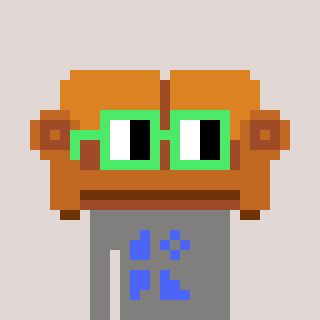
a pixel art character with square light green glasses, a couch-shaped head and a bluegrey-colored body on a warm background